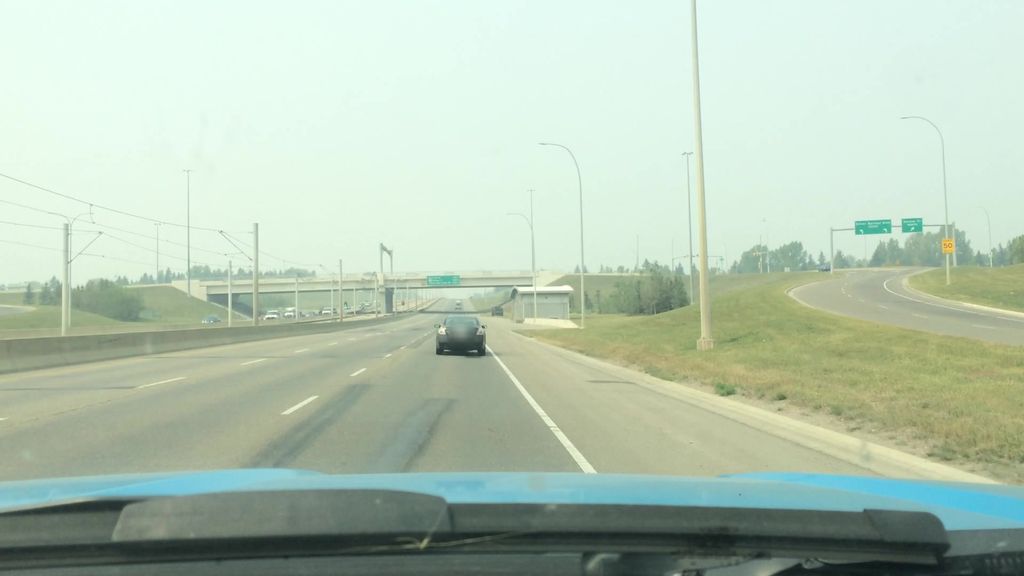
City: calgary